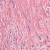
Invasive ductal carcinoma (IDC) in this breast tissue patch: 1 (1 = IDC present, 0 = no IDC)